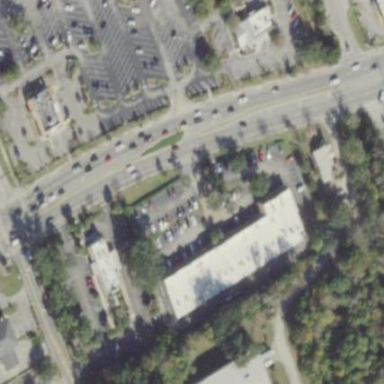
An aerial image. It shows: Commercial building.